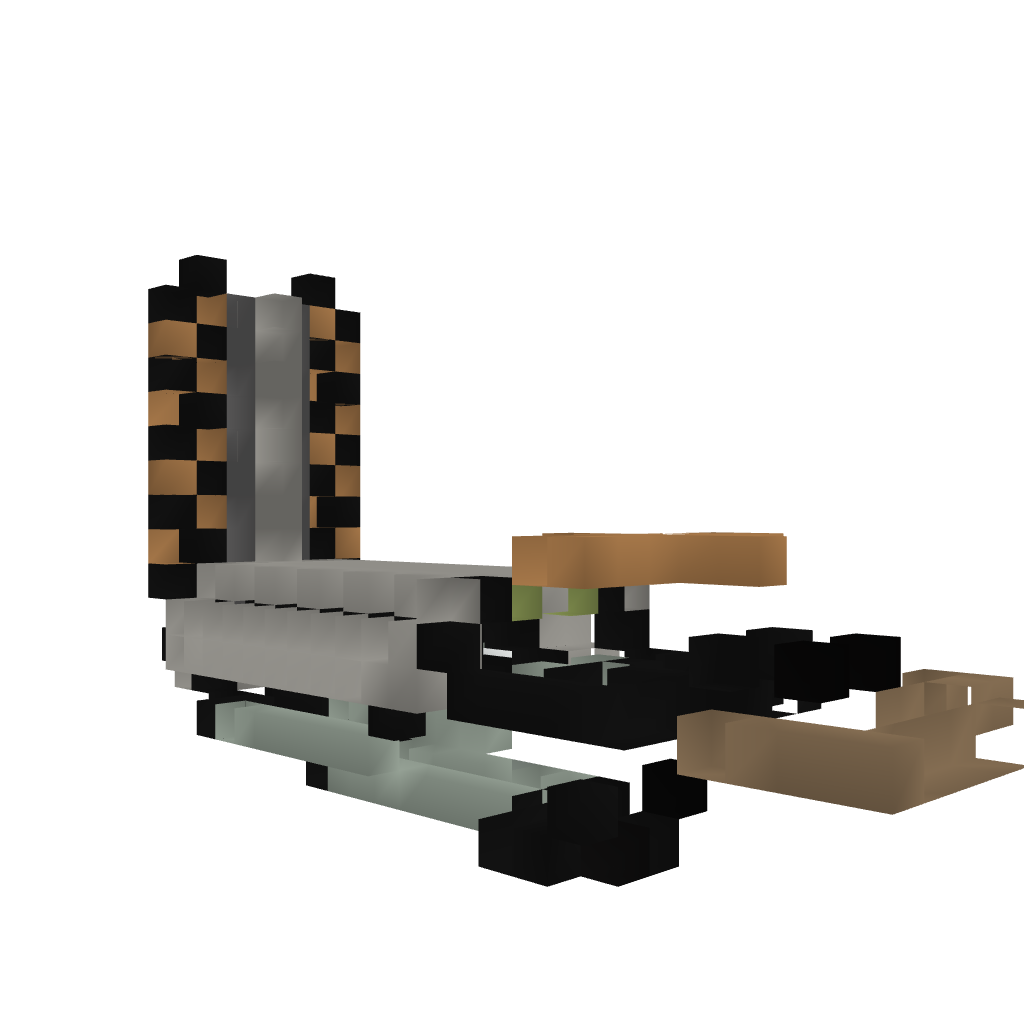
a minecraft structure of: Automatic TNT Cannon